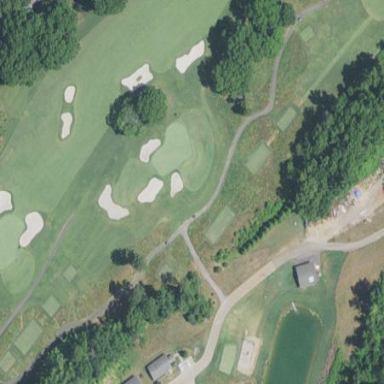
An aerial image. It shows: Grassy area designated as golf fairway.